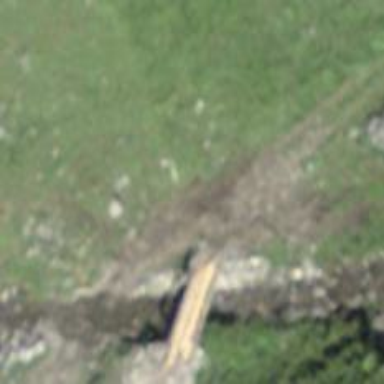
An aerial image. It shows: Path on bridge.